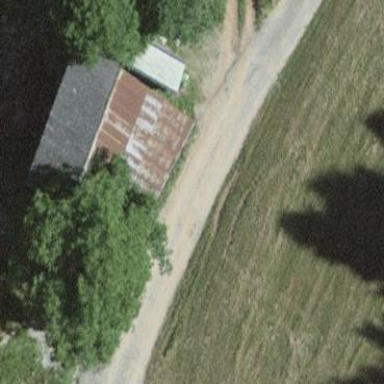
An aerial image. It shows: Rural barn.